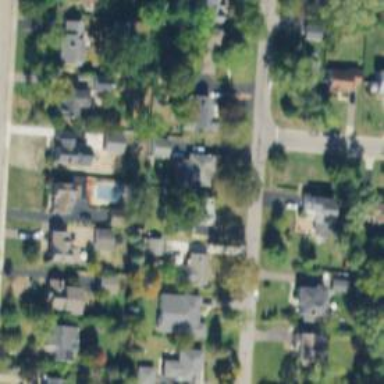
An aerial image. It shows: Residential driveway.